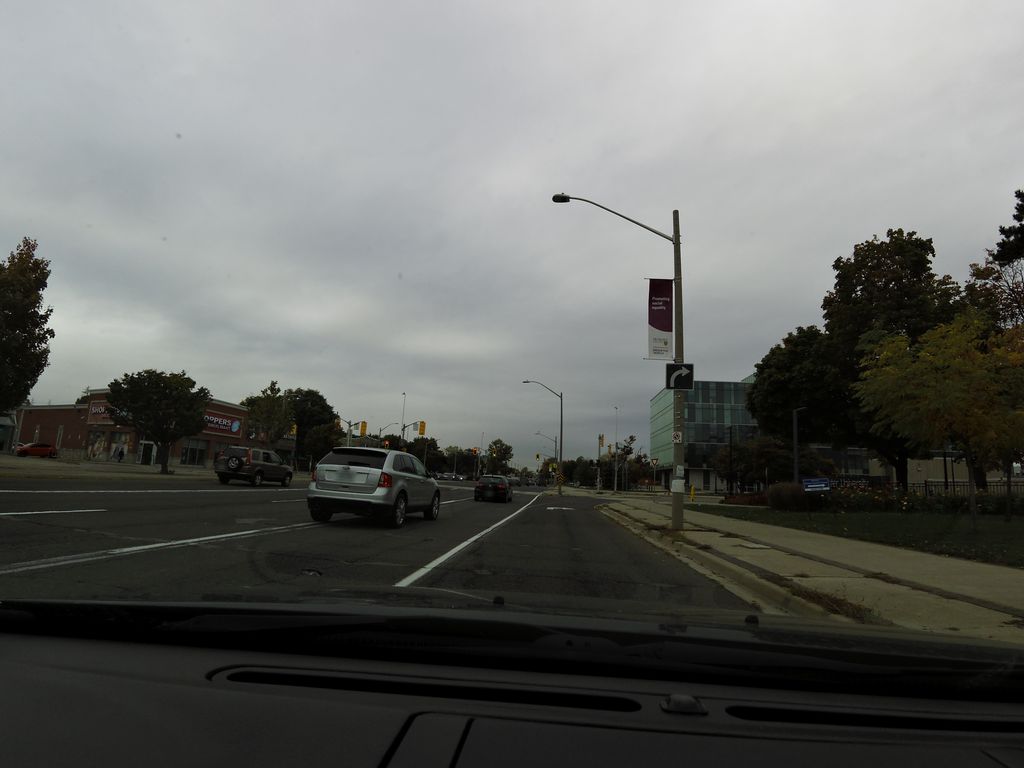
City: hamilton